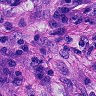
Metastatic tissue present: yes